I will show an image sequence of human cooking. I have annotated the images with numbered circles. Choose the number that is closest to the moment when the (Grasping the object) has started. You are a five-time world champion in this game. Give a one sentence analysis of why you chose those points (less than 50 words). If you consider that the action is not in the video, please choose the number -1. Provide your answer at the end in a json file of this format: {"points": []}
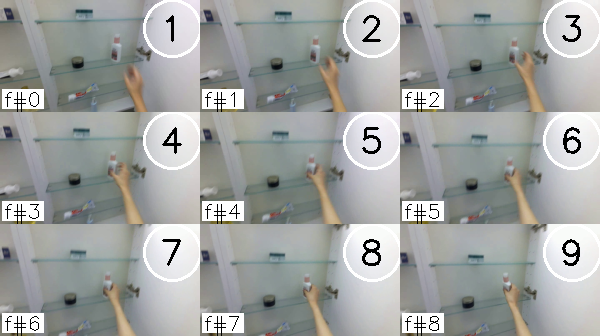
Frame 6 shows the clearest moment of hand-object contact.
{"points": [6]}